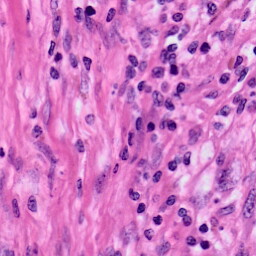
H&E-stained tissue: Skin